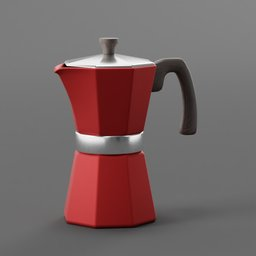
Label: tools